高一 · 代数
世纪 90 年代, 气候变化专业委员会向政府提供的一项报告指出: 全球气候逐年变暖的一个重要因素是人类在能源利用与森林砍伐中使 $\mathrm{CO}_{2}$ 体积分数增加. 据测, 1990 年、 1991 年、1992 年大气中的 $\mathrm{CO}_{2}$ 体积分数分别比 1989 年增加了 1 个可比单位、 3 个可比单位、 6 个可比单位. 若用一个函数模拟 20 世纪 90 年代中每年 $\mathrm{CO}_{2}$ 体积分数增加的可比单位数 $\mathrm{y}$ 与年份增加数 $\mathrm{x}$ (即当年数与 1989 的差) 的关系, 模拟函数可选用二次函数 $\mathrm{f}(\mathrm{x})=\mathrm{px}^{2}+\mathrm{qx}+\mathrm{r}$ (其中 $\mathrm{p}, \mathrm{q}, \mathrm{r}$ 为常数) 或函数 $\mathrm{g}(\mathrm{x})=\mathrm{ab}^{\mathrm{x}}+\mathrm{c}$ （其中 $\mathrm{a}, \mathrm{b}, \mathrm{c}$ 为常数，且 $\mathrm{b}>0, \mathrm{~b} \neq 1$ ）,

(1) 根据题中的数据, 求 $\mathrm{f}(\mathrm{x})$ 和 $\mathrm{g}(\mathrm{x})$ 的解析式;

（2）如果 1994 年大气中的 $\mathrm{CO}_{2}$ 体积分数比 1989 年增加了 16 个可比单位, 请问用以上哪个函数作为模拟函数较好？并说明理由.
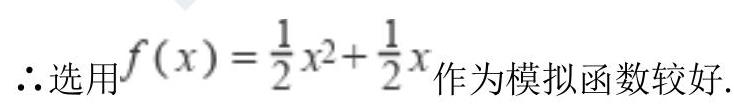
答案: 解：（1）根据题中的数据,

得: $\left\{\begin{array}{c}p+q+r=1 \\ 4 p+2 q+r=3 \\ 9 p+3 q+r=6\end{array}\right.$ 和 $a b^{3}+c=6, \begin{array}{l}a b+c=1 \\ a b^{2}+c=3\end{array}$, 解得: $\left\{\begin{array}{l}p=\frac{1}{2} \\ q=\frac{1}{2} \\ r=0\end{array}\left\{\begin{array}{l}a=\frac{8}{3} \\ b=\frac{3}{2} \\ c=-3\end{array}\right.\right.$,

$\therefore f(x)=\frac{1}{2} x^{2}+\frac{1}{2} x, g(x)=\frac{8}{3} \cdot\left(\frac{3}{2}\right)^{x}-3$,

(2) $\because f(5)=15, g(5)=17.25, \ldots$ (8 分) $f$ (5) 更接近于 16 ,

解析: (1) 利用二次函数的解析式为 $\mathrm{f}(\mathrm{x})=\mathrm{px}^{2}+\mathrm{qx}+\mathrm{r}$, 由已知得出关于 $\mathrm{p}, \mathrm{q}, \mathrm{r}$ 的方程组, 或对函数 $\mathrm{y}=\mathrm{a} \cdot \mathrm{b}^{\mathrm{x}}+\mathrm{c}$ 由已知得出 $\mathrm{a}, \mathrm{b}, \mathrm{c}$ 的方程, 得出其函数式, 从而求得其解析式;

（2）根据（1）, 得出 $\mathrm{x}=5$ 时的函数值, 最后根据 1994 年大气中的 $\mathrm{CO}_{2}$ 体积分数比 1989 年增加了 16 个可比单位, 决定选择哪一个函数式较好.